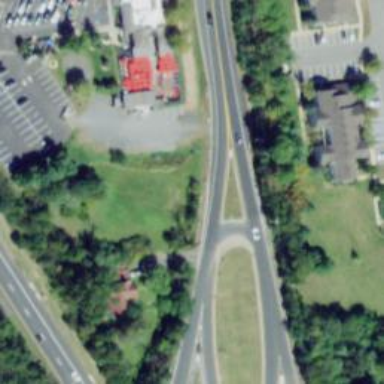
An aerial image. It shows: Trunk link highway.